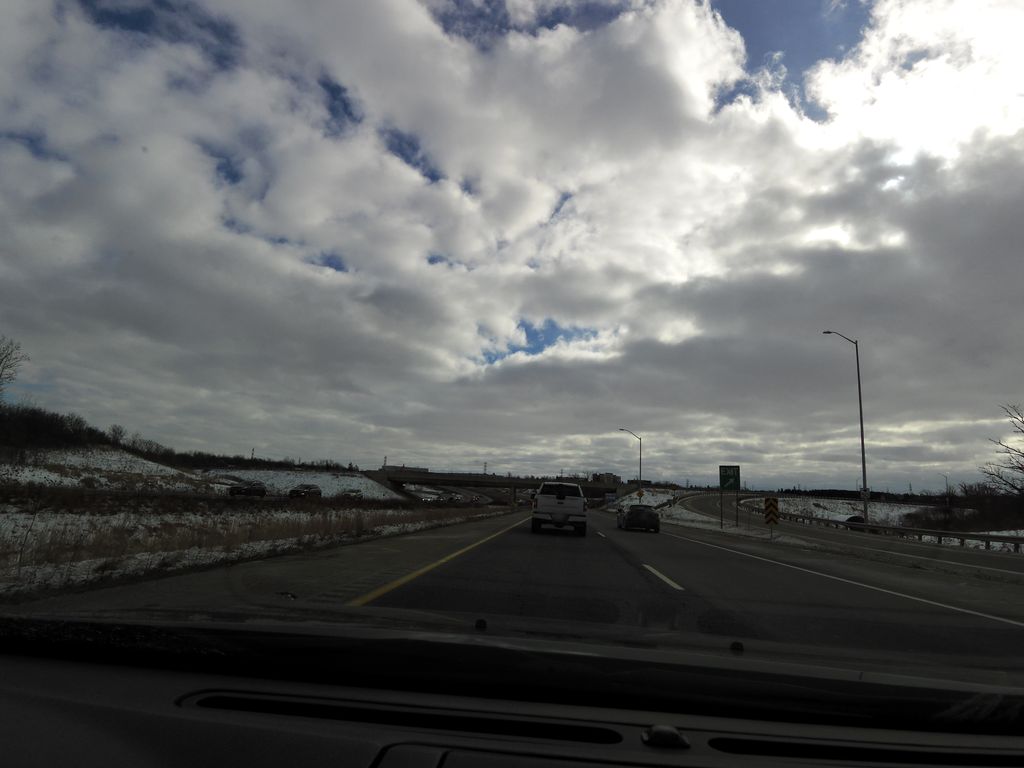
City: hamilton